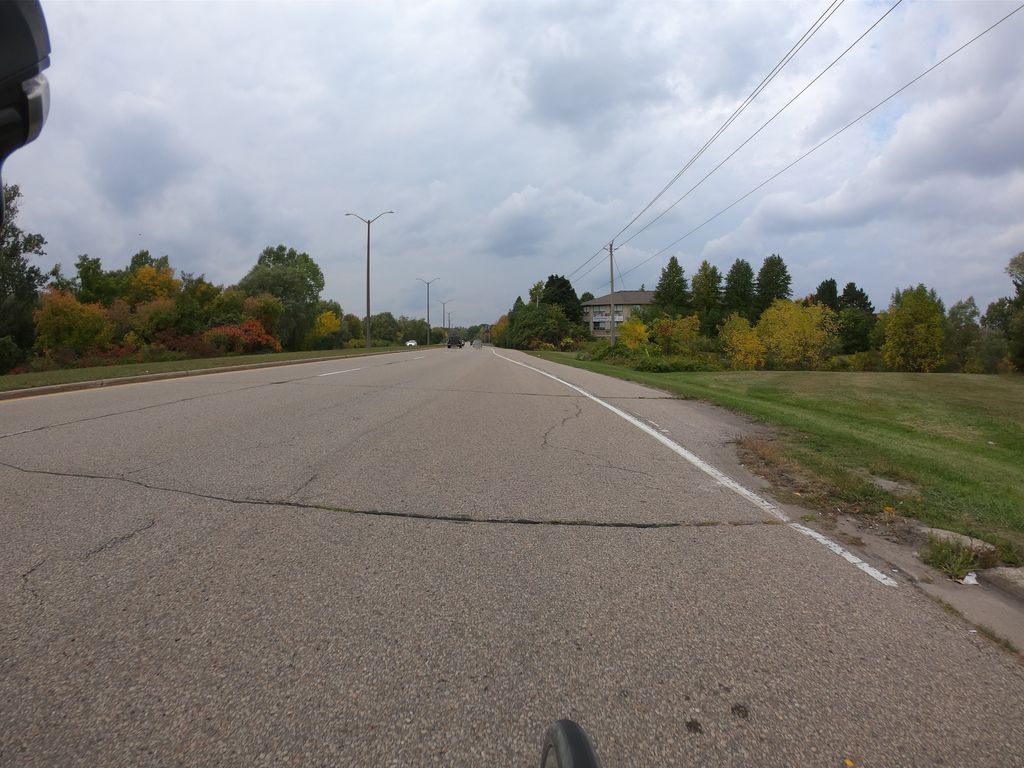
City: kitchener-waterloo